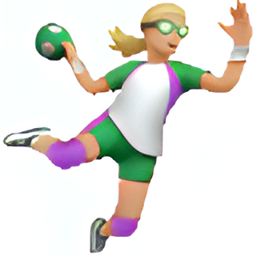
Name: woman playing handball type 3
Emoji: 🤾🏼‍♀️
Group: People & Body
Sub-group: person-sport